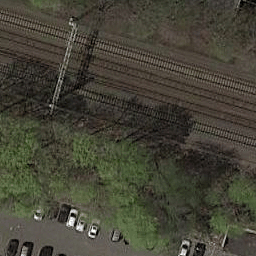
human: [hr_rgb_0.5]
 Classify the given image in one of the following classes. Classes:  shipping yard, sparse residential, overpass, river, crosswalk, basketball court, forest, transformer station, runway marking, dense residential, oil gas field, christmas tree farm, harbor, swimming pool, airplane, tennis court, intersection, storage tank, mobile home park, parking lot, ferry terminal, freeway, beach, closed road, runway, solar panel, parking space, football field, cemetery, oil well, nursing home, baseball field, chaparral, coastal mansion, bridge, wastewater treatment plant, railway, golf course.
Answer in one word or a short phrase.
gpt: railway